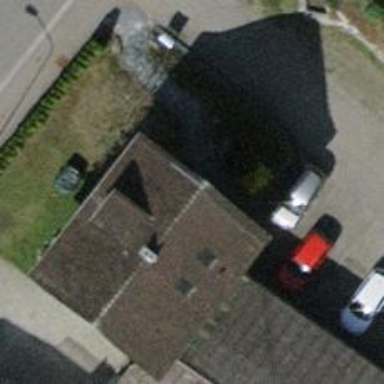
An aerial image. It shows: Car repair shop.